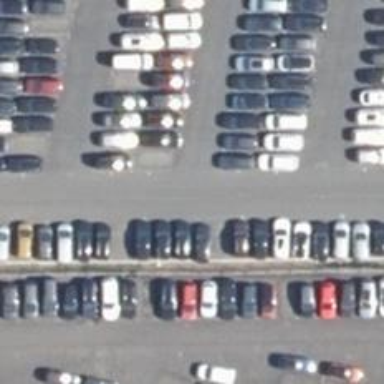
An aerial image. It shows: Parking aisle designated as service road.